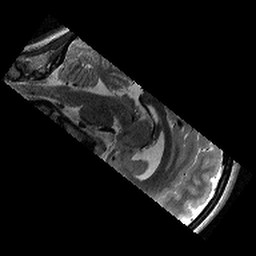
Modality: T2w
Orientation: sagittal
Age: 12
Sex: female
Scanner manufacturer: siemens
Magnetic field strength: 3 T
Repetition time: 9.23 s
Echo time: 0.067 s